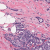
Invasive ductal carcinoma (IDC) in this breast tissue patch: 1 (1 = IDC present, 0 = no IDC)